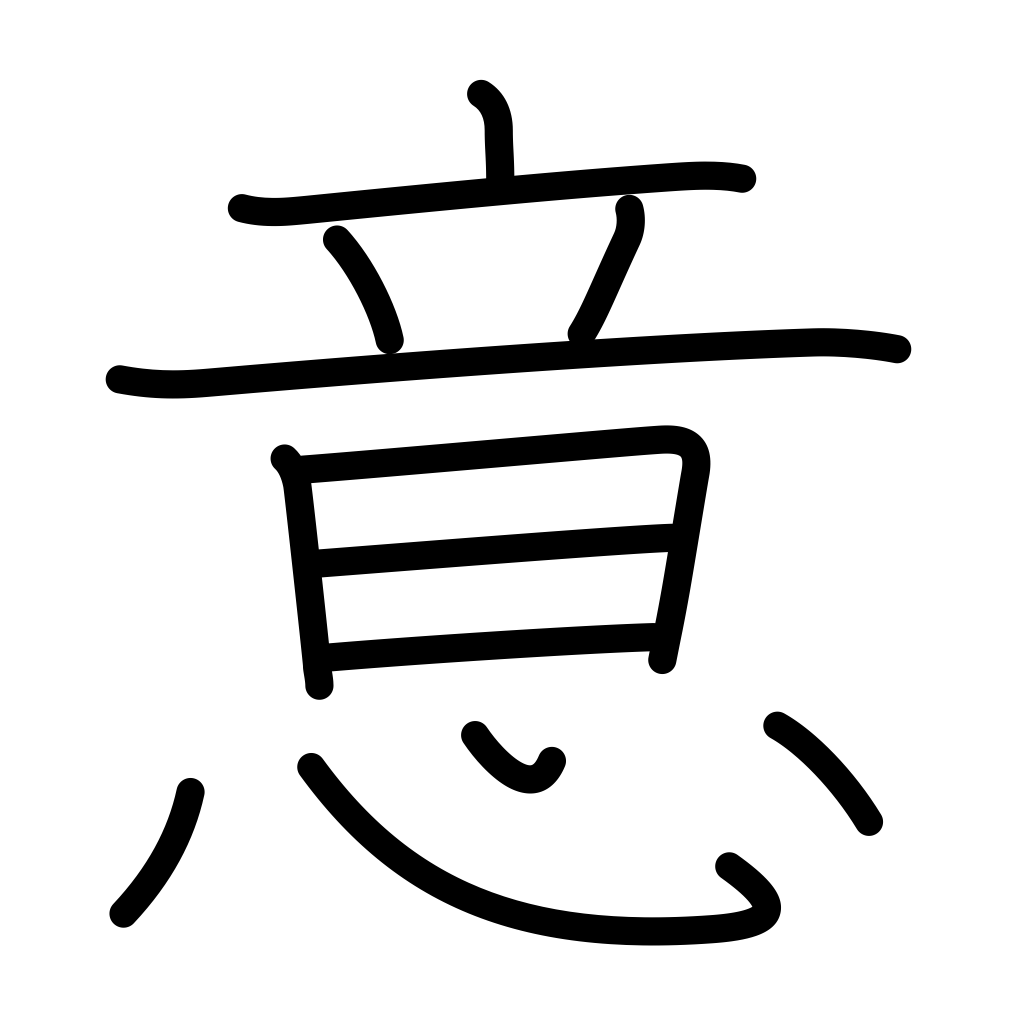
Meaning: idea, mind, heart, taste, thought, desire, care, liking